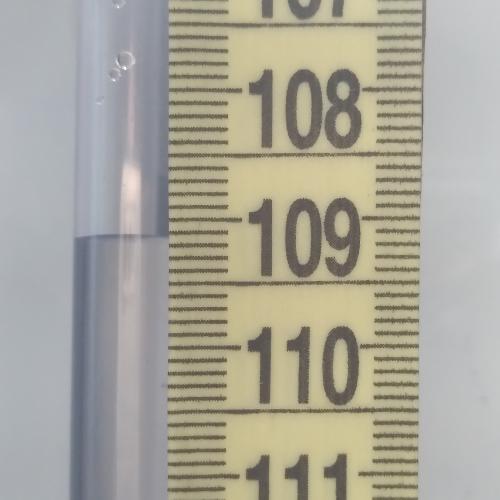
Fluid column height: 109.1 cm